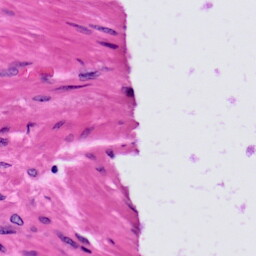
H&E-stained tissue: Prostate